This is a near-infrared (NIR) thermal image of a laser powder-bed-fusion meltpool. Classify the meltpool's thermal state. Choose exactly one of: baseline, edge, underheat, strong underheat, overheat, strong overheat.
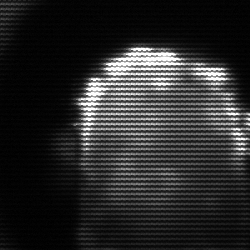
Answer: baseline